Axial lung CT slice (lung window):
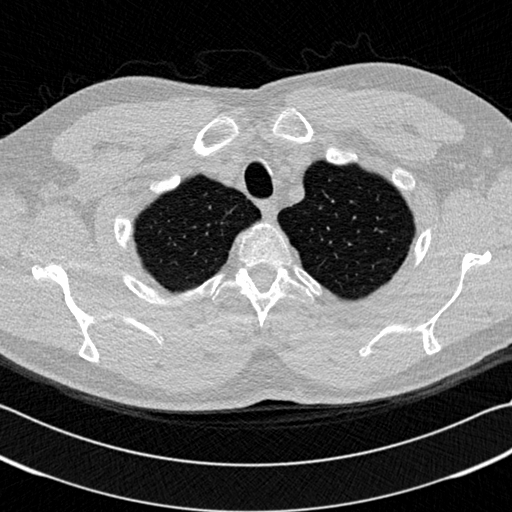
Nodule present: no